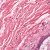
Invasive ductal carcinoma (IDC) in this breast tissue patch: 0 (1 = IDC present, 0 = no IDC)